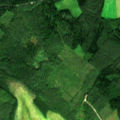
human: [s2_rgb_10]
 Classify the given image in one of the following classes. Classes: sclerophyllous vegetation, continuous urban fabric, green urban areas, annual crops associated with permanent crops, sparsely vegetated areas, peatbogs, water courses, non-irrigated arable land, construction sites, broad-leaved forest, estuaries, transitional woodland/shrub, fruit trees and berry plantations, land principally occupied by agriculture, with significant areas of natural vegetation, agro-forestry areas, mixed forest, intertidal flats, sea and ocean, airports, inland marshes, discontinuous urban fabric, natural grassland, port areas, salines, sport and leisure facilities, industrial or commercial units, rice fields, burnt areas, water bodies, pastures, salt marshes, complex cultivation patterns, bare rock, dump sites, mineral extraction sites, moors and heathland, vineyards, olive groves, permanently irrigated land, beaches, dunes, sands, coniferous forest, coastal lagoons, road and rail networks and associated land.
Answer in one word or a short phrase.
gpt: non-irrigated arable land, coniferous forest, mixed forest, peatbogs